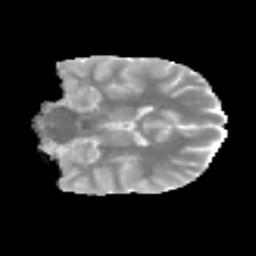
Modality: MD
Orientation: coronal
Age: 12
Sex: female
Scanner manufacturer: siemens
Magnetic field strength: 3 T
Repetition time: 3.8 s
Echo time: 0.07 s